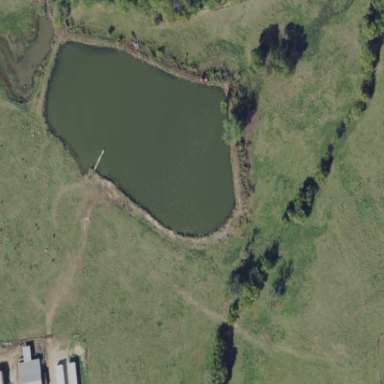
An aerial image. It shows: Peaceful pond surrounded by nature.